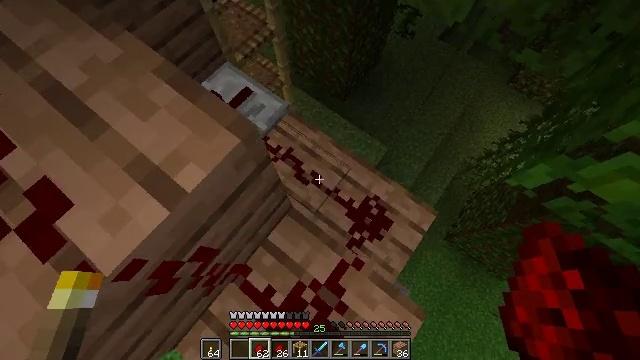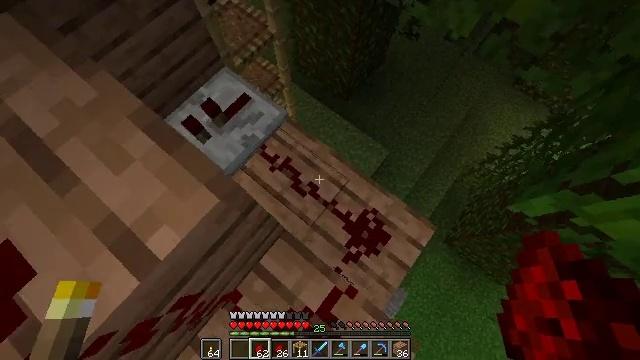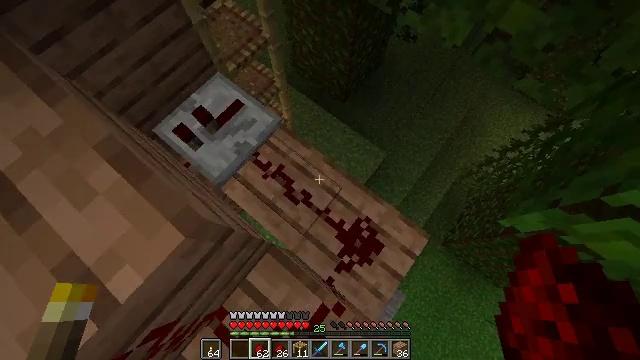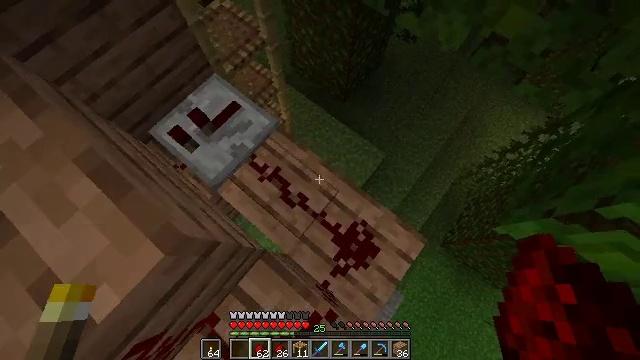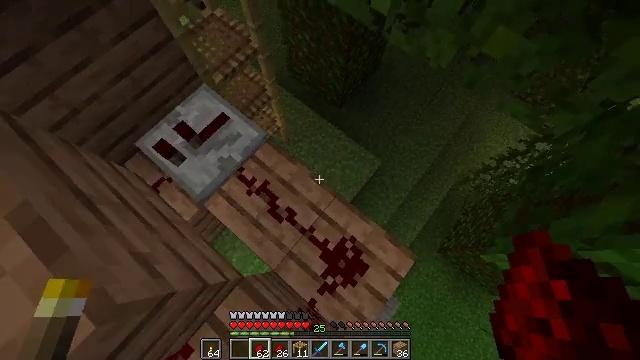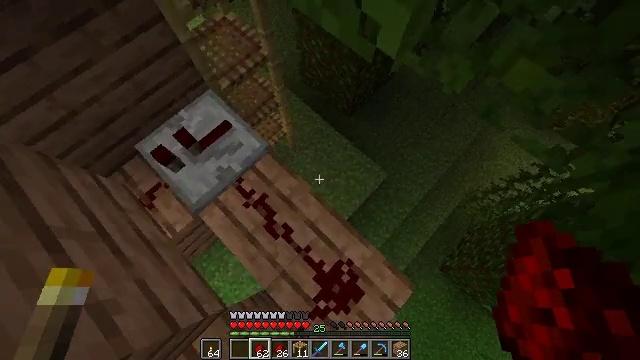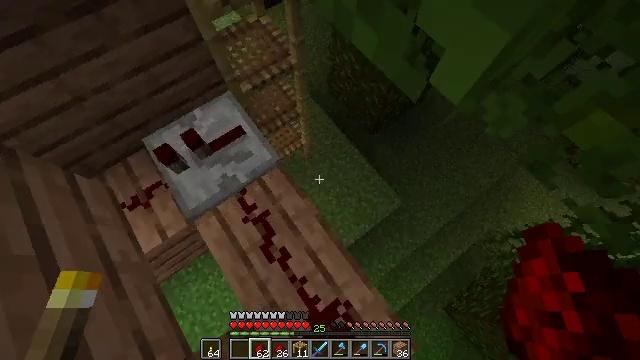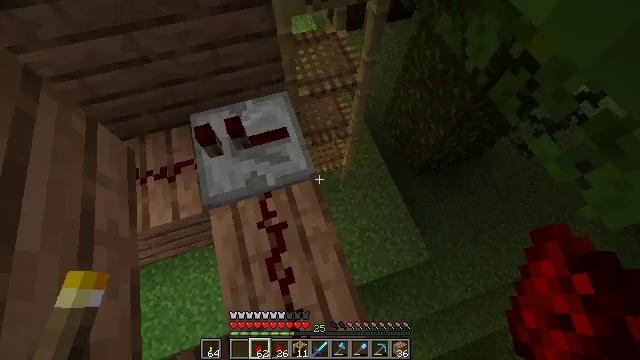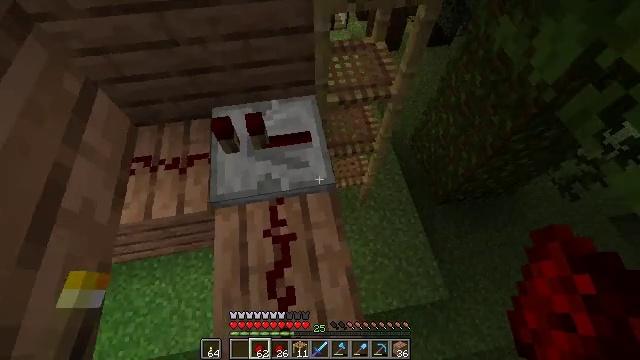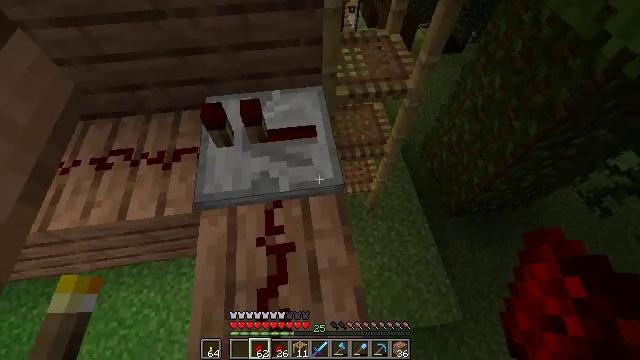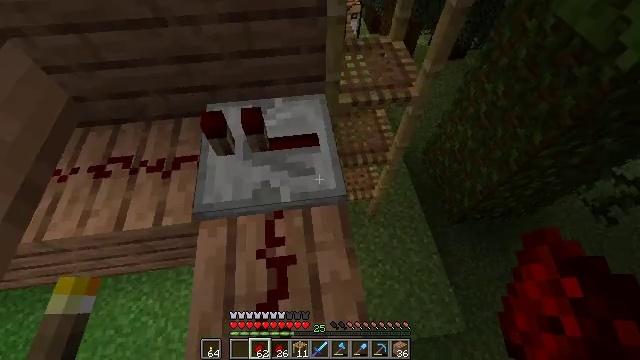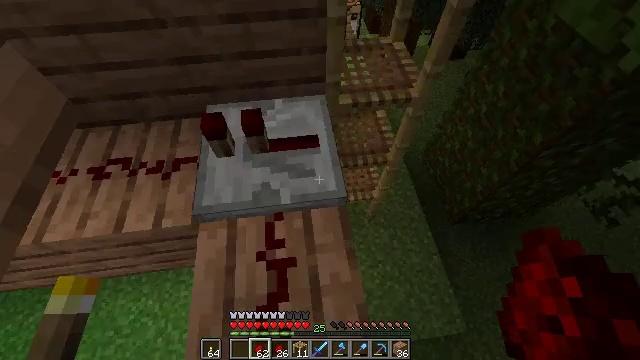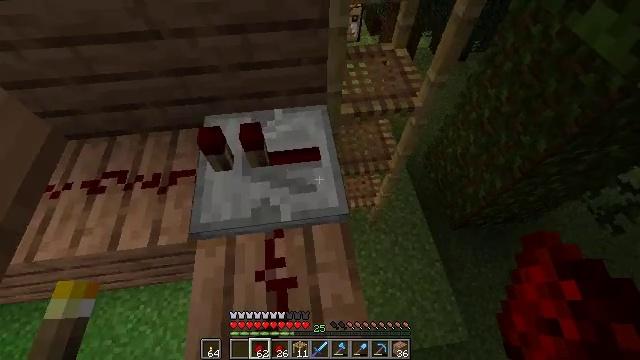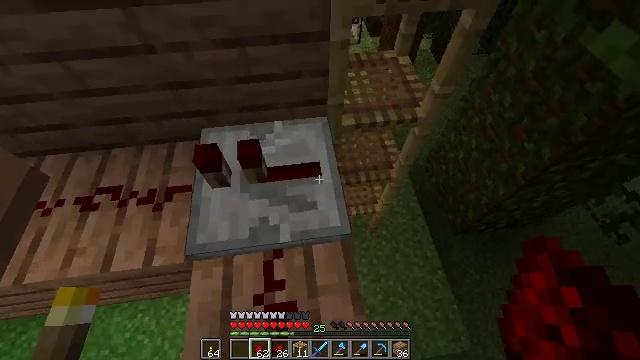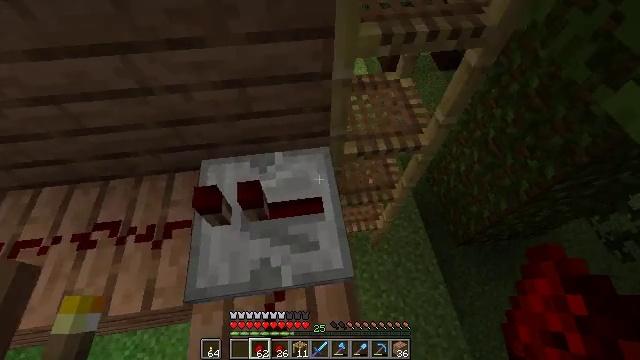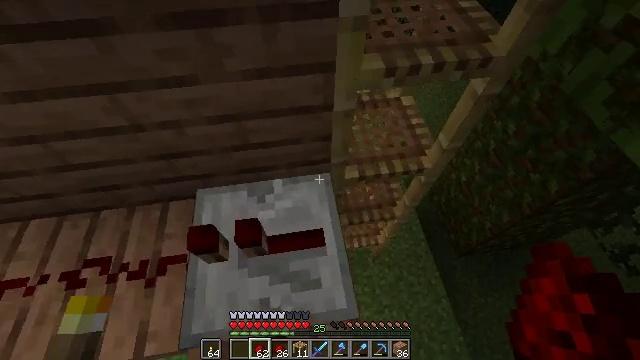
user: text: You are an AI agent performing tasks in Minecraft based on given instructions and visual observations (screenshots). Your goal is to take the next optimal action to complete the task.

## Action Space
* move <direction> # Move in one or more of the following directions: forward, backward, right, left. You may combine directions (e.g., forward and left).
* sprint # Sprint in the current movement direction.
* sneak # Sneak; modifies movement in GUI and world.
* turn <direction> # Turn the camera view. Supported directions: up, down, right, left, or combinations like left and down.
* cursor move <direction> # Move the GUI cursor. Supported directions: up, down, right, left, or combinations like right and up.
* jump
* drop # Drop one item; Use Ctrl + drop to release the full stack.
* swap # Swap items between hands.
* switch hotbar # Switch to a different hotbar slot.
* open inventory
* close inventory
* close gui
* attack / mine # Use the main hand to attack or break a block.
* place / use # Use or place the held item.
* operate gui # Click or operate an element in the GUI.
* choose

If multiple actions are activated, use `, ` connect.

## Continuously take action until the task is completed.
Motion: motion action
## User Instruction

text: Mine the repeater.
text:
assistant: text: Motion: move forward, turn left and down
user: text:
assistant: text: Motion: move forward
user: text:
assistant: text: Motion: move forward
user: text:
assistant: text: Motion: move forward
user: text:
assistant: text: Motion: move forward, turn left
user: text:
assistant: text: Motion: move forward, turn left and up
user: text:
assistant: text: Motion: move forward, turn left and up
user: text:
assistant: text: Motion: turn left and up
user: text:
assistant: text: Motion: turn left and up
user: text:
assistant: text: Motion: no_op
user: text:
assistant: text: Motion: no_op
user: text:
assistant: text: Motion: move forward
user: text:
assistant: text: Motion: move forward
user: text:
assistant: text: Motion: move forward
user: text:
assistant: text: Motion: move forward
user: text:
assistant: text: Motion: move forward, turn right
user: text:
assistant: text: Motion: move forward, turn right
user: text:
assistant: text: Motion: move forward
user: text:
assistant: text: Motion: no_op
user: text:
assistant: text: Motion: no_op
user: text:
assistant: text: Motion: turn down
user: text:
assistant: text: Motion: turn down
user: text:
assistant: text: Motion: turn down
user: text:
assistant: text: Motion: turn down
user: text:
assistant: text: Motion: turn right and down
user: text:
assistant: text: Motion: turn right and down
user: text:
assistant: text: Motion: turn right and down
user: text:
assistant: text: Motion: turn right
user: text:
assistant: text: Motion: no_op
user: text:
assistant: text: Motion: no_op